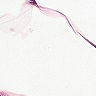
Metastatic tissue present: no